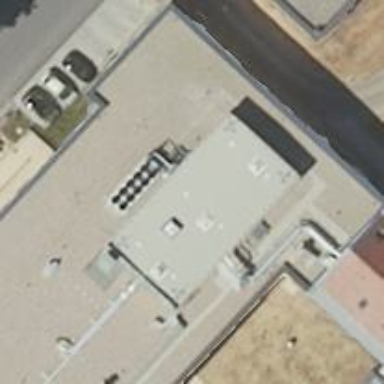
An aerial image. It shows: White hospital building with flat roof.